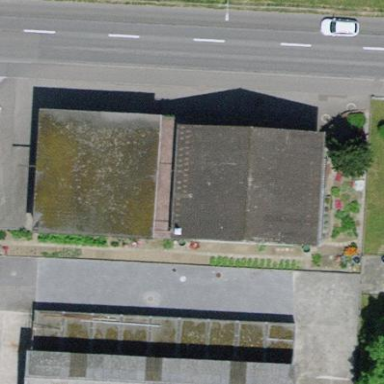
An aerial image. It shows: Industrial building.